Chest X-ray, PA view. Patient: 72 years old, sex F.
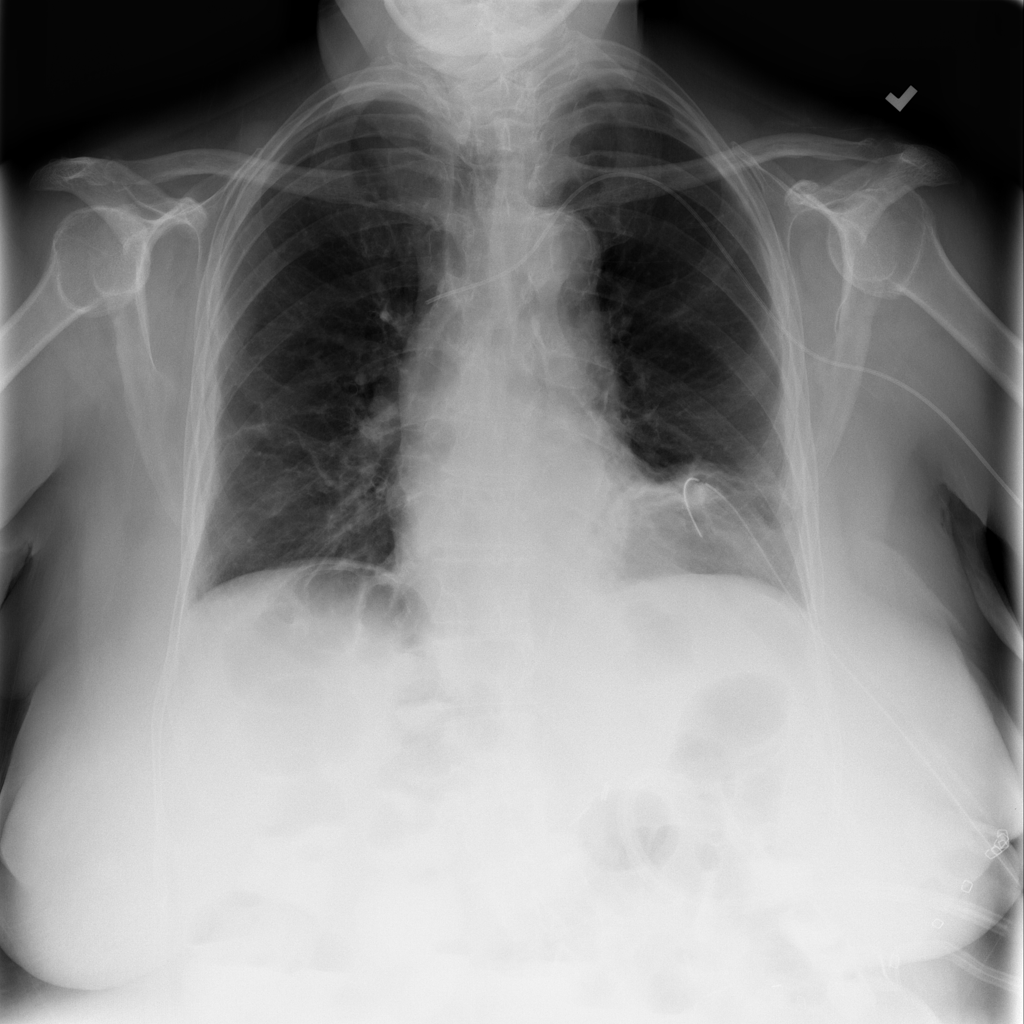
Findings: Pneumothorax